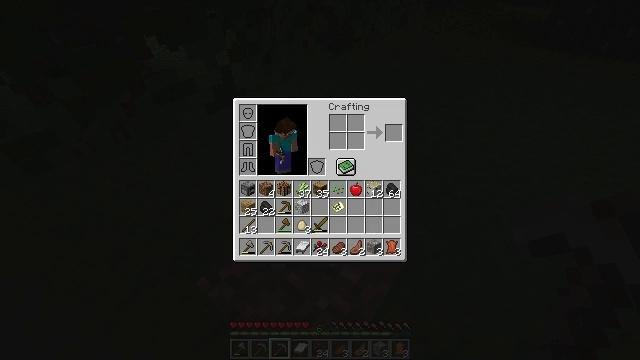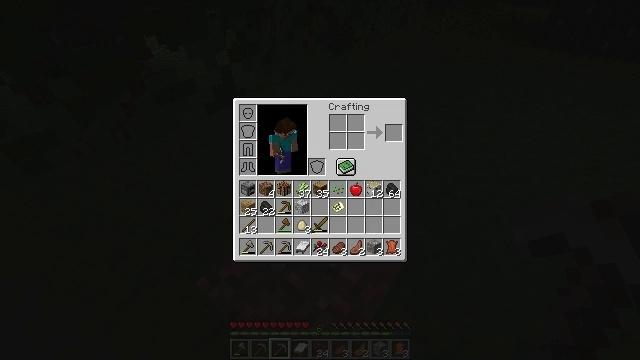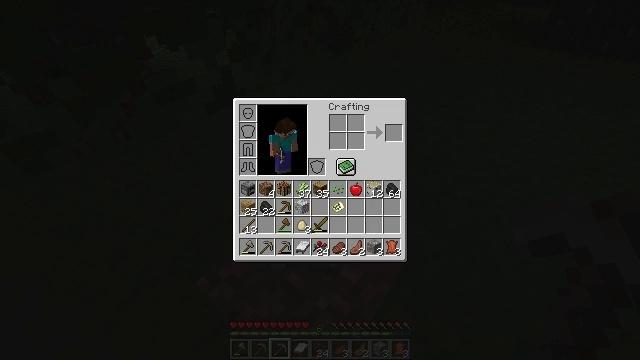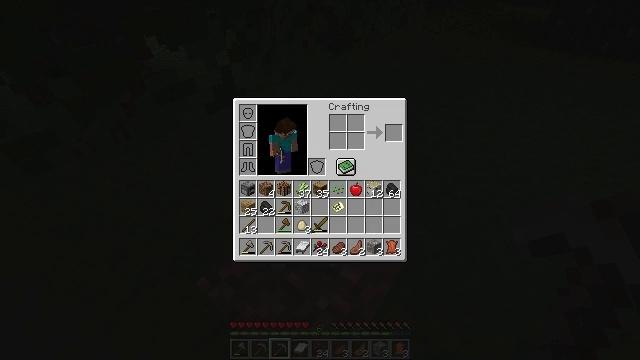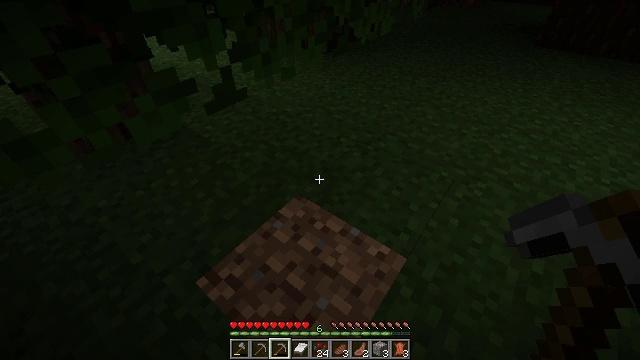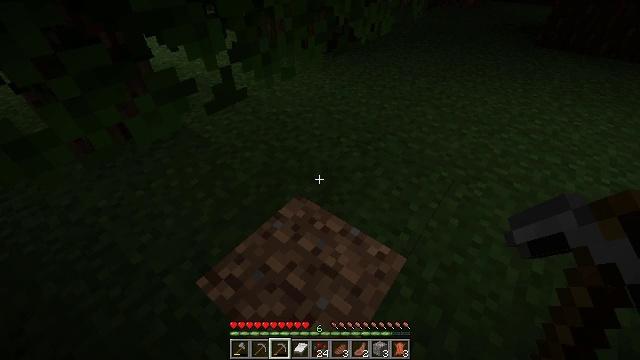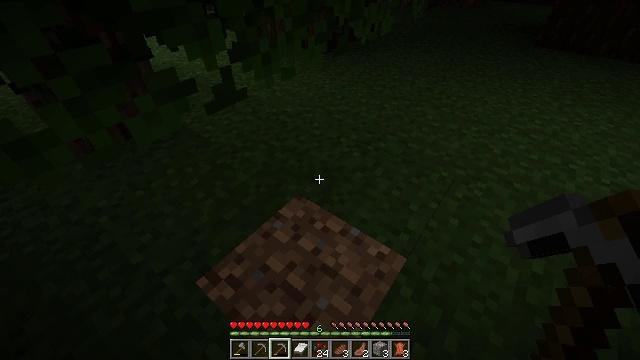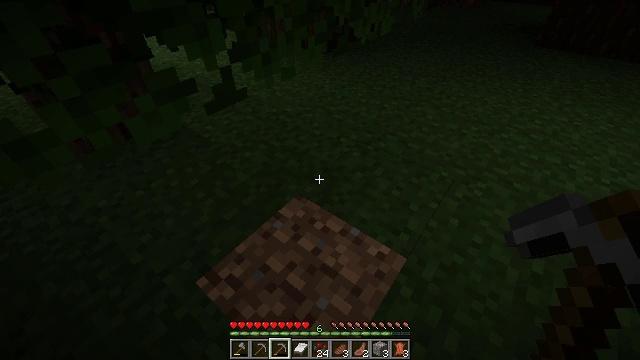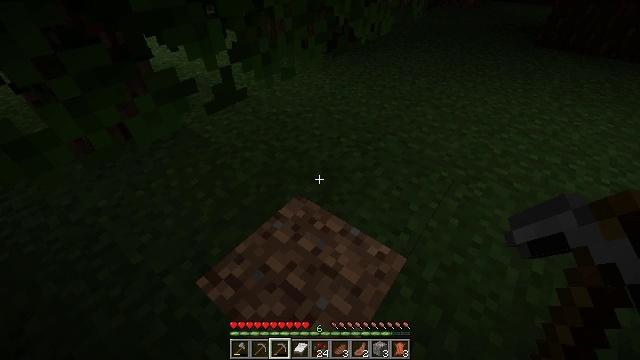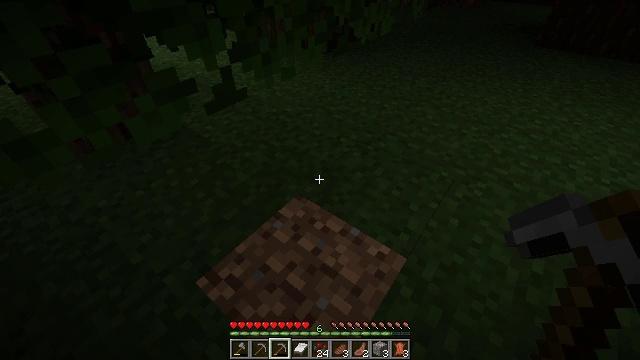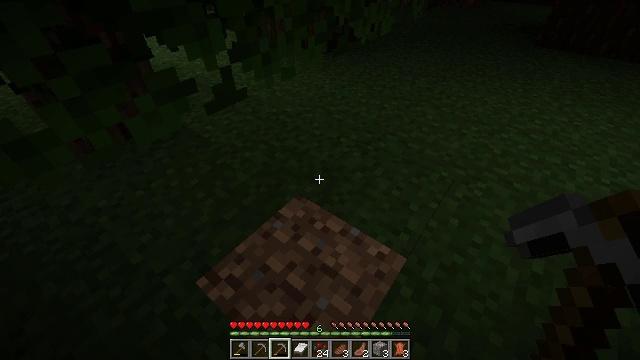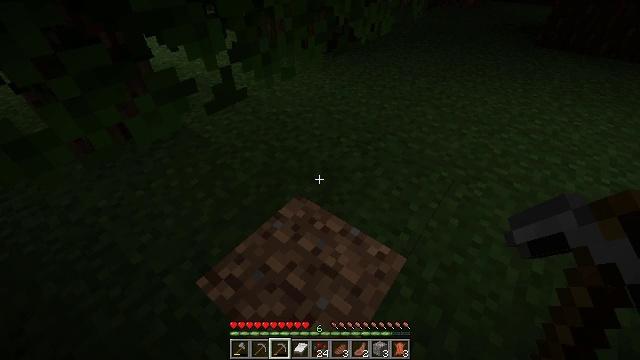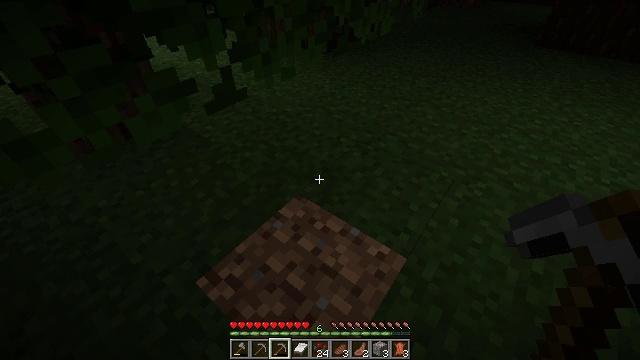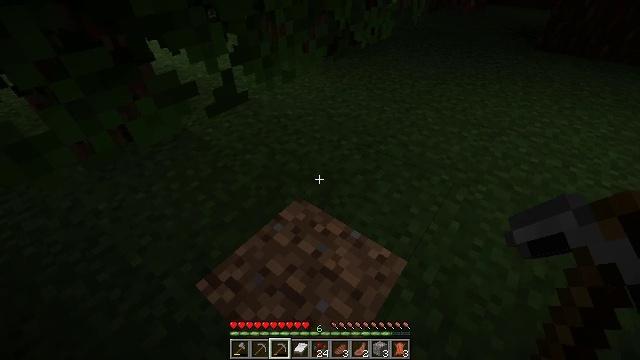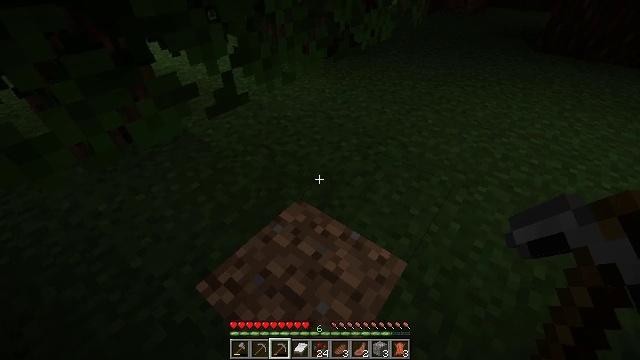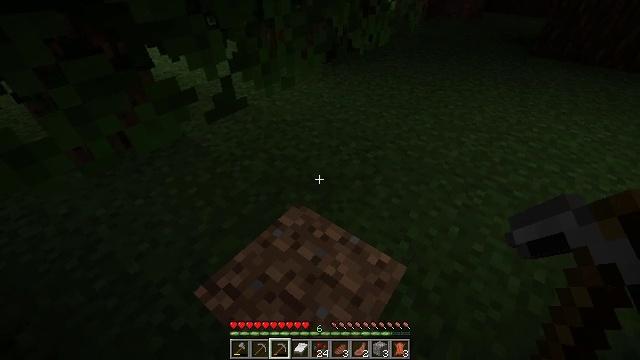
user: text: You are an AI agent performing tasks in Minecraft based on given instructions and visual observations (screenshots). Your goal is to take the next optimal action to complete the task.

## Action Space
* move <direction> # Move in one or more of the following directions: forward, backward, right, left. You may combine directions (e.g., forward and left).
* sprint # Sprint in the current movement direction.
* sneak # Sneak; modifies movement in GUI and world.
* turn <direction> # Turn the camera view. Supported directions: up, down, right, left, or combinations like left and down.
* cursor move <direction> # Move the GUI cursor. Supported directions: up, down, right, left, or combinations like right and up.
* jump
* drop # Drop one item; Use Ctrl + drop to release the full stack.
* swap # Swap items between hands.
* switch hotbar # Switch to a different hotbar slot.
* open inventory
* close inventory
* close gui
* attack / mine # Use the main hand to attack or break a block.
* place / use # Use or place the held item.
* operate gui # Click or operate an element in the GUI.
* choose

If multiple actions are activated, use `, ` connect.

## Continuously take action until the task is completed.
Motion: motion action
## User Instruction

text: Mine brown mushroom block in the forest.
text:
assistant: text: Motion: no_op
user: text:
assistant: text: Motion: no_op
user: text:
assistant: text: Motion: no_op
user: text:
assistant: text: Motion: close inventory
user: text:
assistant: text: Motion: close inventory
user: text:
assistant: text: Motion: close inventory
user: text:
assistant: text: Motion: no_op
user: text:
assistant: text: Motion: no_op
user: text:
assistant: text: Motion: no_op
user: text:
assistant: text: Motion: no_op
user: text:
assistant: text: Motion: no_op
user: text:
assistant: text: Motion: no_op
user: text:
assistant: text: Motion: no_op
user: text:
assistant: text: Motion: no_op
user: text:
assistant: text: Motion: no_op
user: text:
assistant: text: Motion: no_op
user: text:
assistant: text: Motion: no_op
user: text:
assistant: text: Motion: no_op
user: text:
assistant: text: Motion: no_op
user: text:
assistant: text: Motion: no_op
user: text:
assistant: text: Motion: no_op
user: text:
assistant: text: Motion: no_op
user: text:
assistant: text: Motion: no_op
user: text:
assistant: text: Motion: no_op
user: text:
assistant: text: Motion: no_op
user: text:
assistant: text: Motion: no_op
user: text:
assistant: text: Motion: no_op
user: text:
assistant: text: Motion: no_op
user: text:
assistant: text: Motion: turn right and up
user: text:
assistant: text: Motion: turn right and up